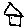
Label: house